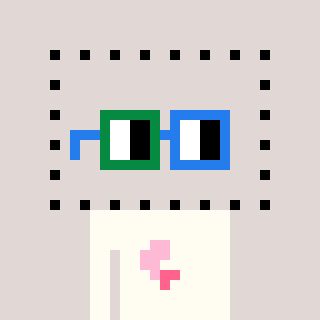
a pixel art character with square green and blue glasses, a void-shaped head and a grayscale-colored body on a warm background